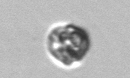
Label: Dinophyceae